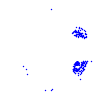
Particle: pion